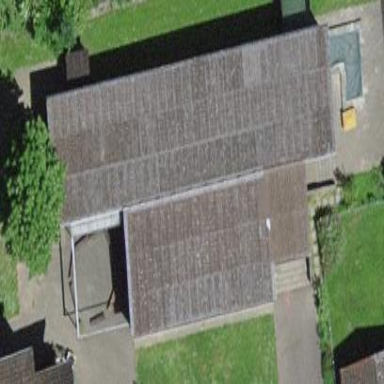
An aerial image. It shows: Kindergarten building.